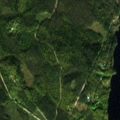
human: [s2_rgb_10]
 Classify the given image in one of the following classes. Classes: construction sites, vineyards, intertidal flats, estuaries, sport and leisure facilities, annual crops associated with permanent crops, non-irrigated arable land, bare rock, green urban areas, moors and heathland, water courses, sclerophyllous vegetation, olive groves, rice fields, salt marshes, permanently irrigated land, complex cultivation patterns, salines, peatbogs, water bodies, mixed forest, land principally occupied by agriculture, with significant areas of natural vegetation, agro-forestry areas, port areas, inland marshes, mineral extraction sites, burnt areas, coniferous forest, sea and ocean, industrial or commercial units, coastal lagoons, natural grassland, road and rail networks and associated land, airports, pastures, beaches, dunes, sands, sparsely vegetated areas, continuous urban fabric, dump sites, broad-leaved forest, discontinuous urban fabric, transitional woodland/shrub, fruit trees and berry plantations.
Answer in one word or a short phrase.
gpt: coniferous forest, mixed forest, transitional woodland/shrub, water bodies